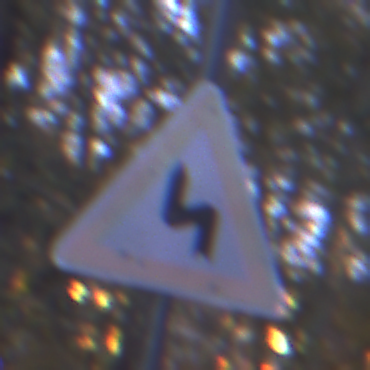
Verkehrszeichen: DoppelkurveZunaechstLinks
Umgebung: Outdoor, Suburban
Tageszeit: Night
Wetter: PartlyCloudy
Licht: Artificial
Jahreszeit: NotSpecified
Kontrast: LowContrast